Question: I have used <URL> width to be bigger than LEVEL ONE width
Any ideas?
<URL>
<URL> Thank you dunli

CSS:
'''
/*
LEVEL ONE
*/
ul.dropdown { position: absolute; width: 100%; }
ul.dropdown li { float: right; position: relative; list-style-type:none; width: auto; text-align:center; }
ul.dropdown a:hover { color: #000; }
ul.dropdown li a { display: block; color: #222; position: relative; z-index: 2000; }
ul.dropdown li a:hover,
ul.dropdown li a.hover { background: #F3D673; position: relative; }
.suca {
width:100px;}
/*
LEVEL TWO
*/
ul.dropdown ul { display: none; position: absolute; top: 0; left: 0; width: 80px !important; z-index: 1000; }
ul.dropdown ul li { font-weight: normal; background: #f6f6f6; color: #000; border-bottom: 1px solid #ccc; width:auto;}
ul.dropdown ul li a { display: block; background: #eee !important; padding-right: 20px; width: 100px !important; }
ul.dropdown ul li a:hover { display: block; background: #F3D673 !important; width: 100px !important; }
'''
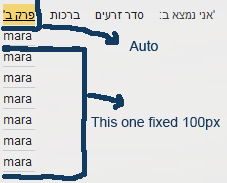
Answer: I have updated your 'css' a little bit. <URL>